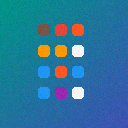
Screen state: on